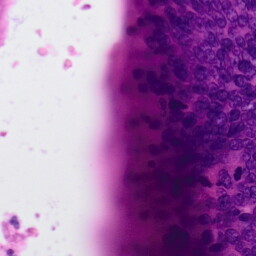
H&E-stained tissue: Colon